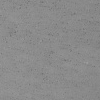
Atmospheric dust classification: not_dusty